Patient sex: F
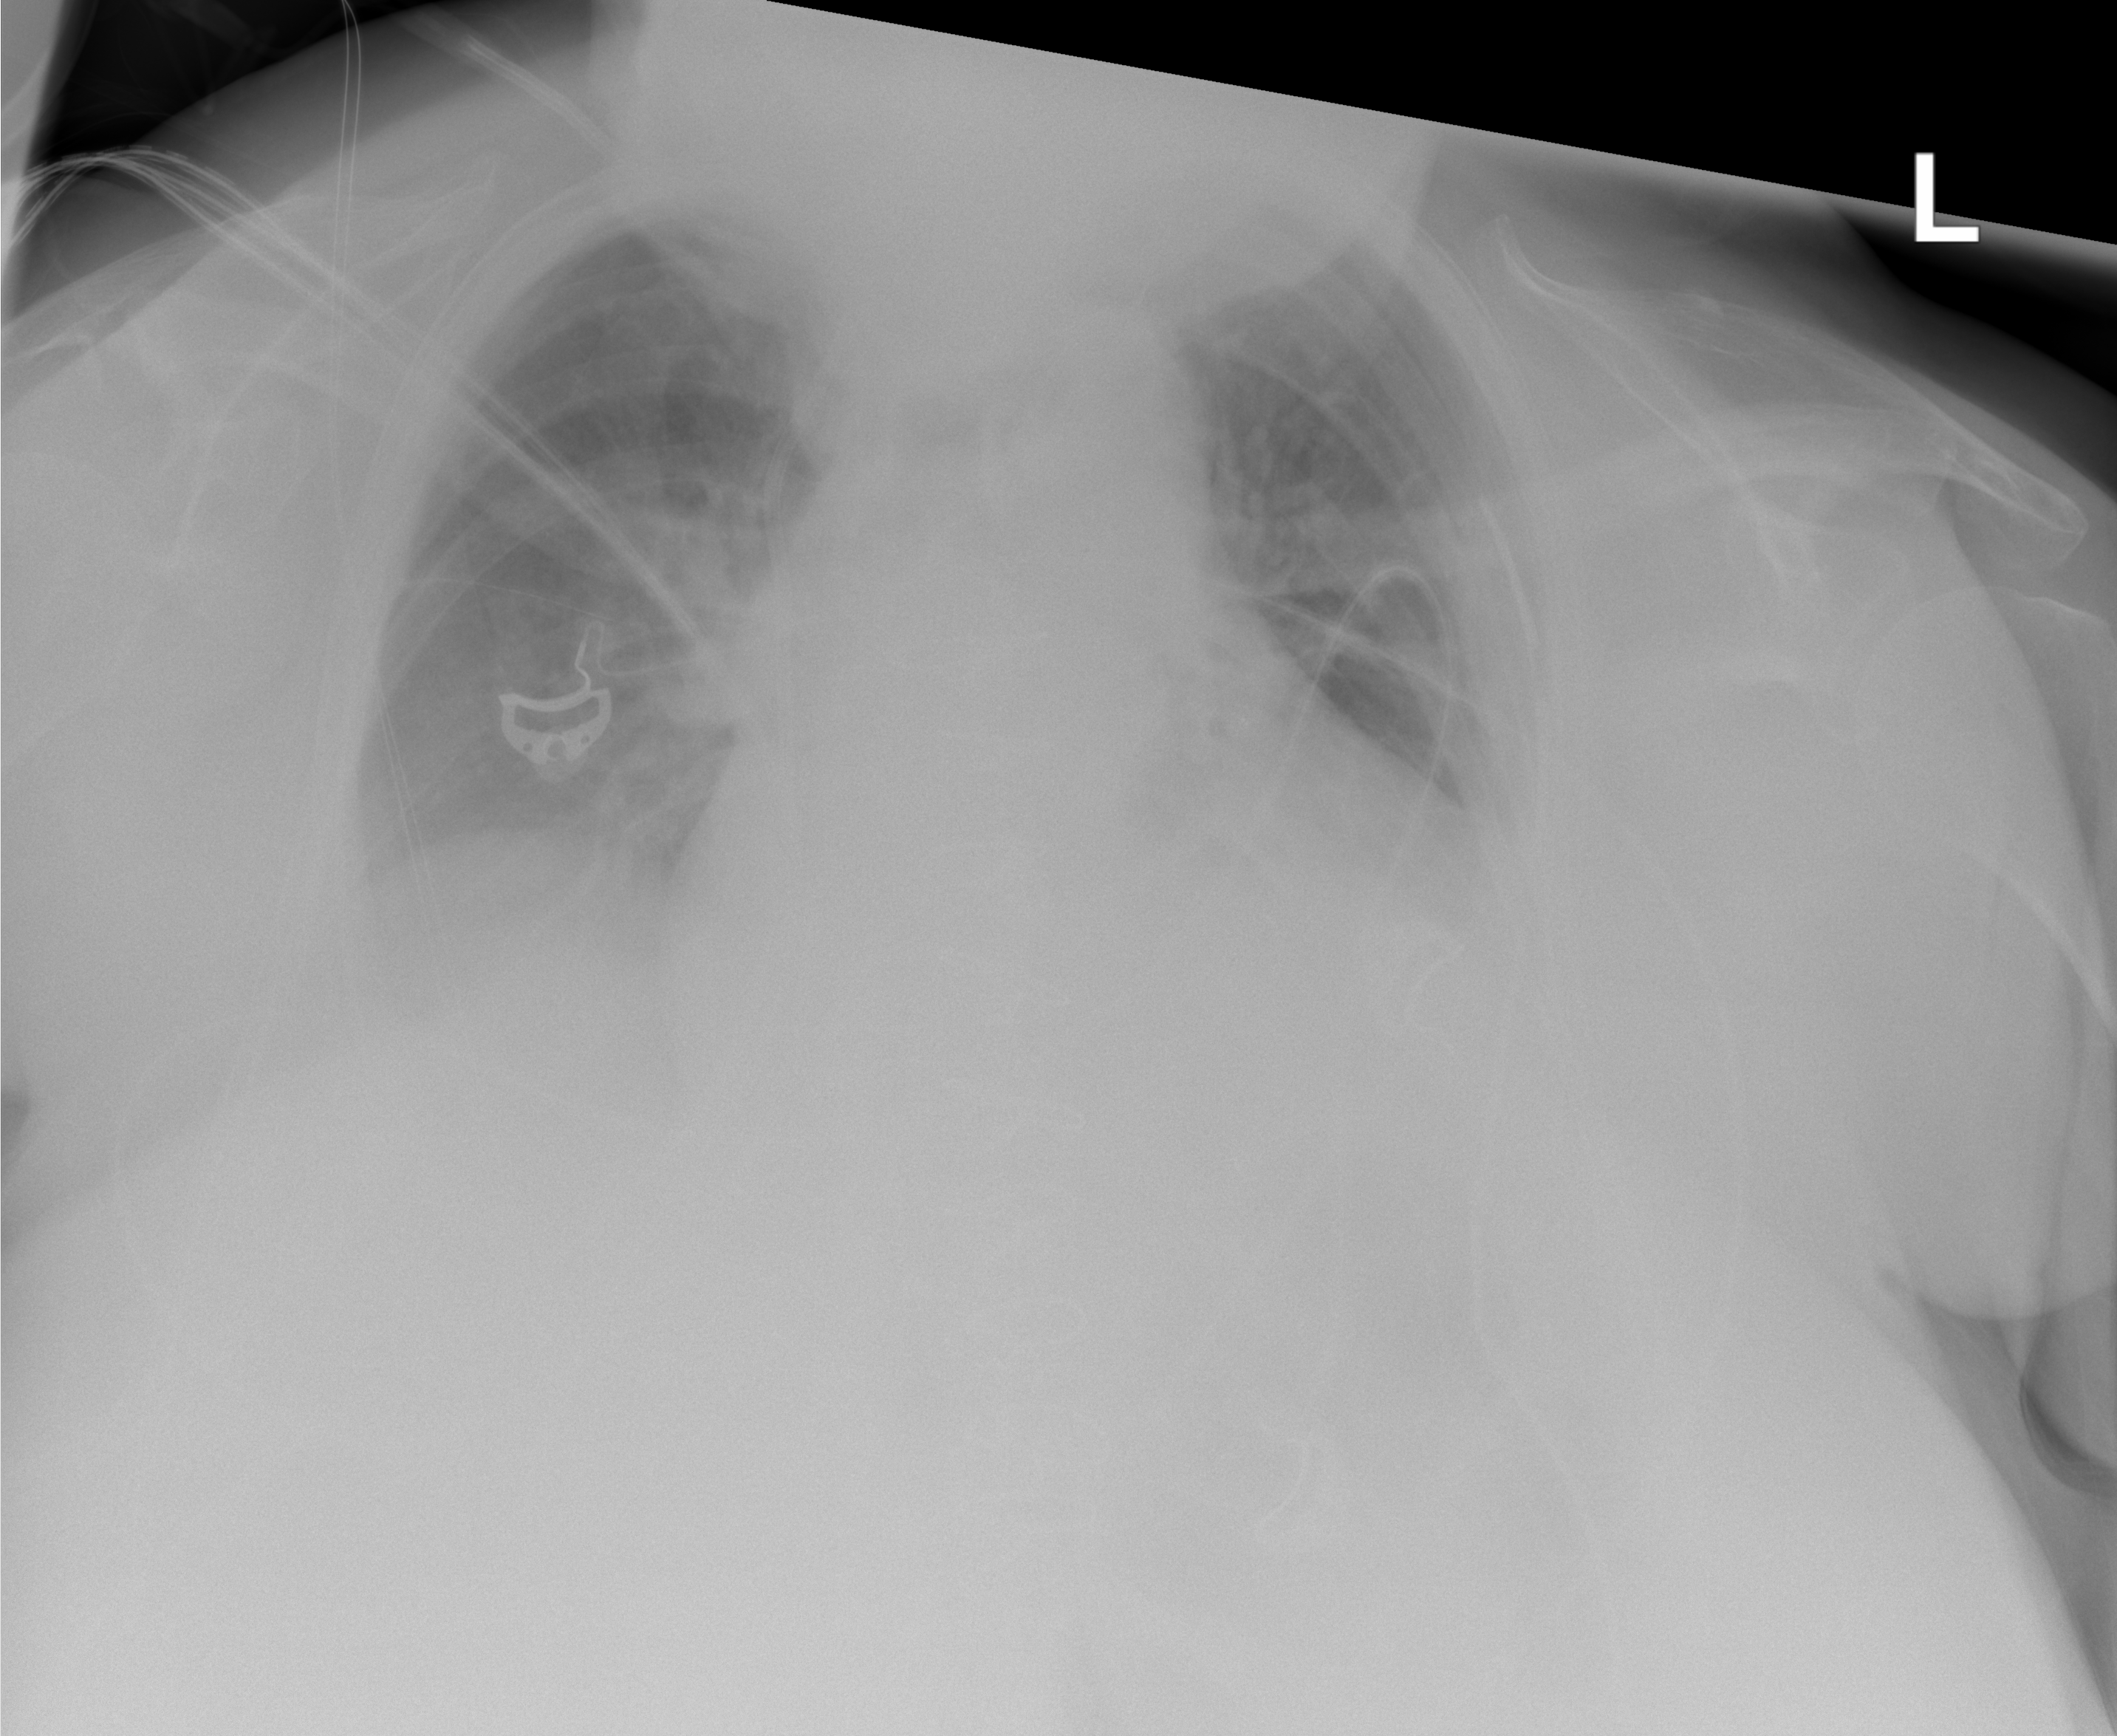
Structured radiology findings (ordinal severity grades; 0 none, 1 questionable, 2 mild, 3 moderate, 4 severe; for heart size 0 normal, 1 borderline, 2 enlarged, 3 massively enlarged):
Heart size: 1
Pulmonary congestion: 0
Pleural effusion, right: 0
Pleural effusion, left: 0
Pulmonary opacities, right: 1
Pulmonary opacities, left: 0
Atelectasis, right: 2
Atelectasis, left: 0